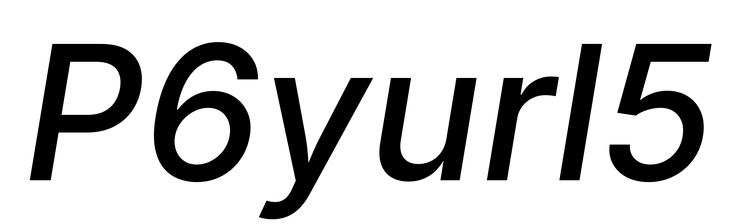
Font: Inter-Italic_Medium_Italic